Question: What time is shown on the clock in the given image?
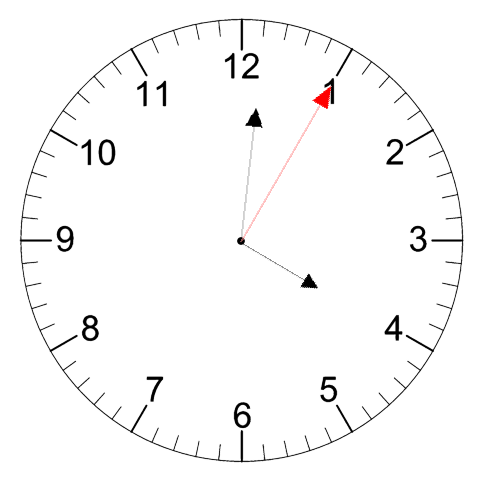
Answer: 04:01:05